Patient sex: F
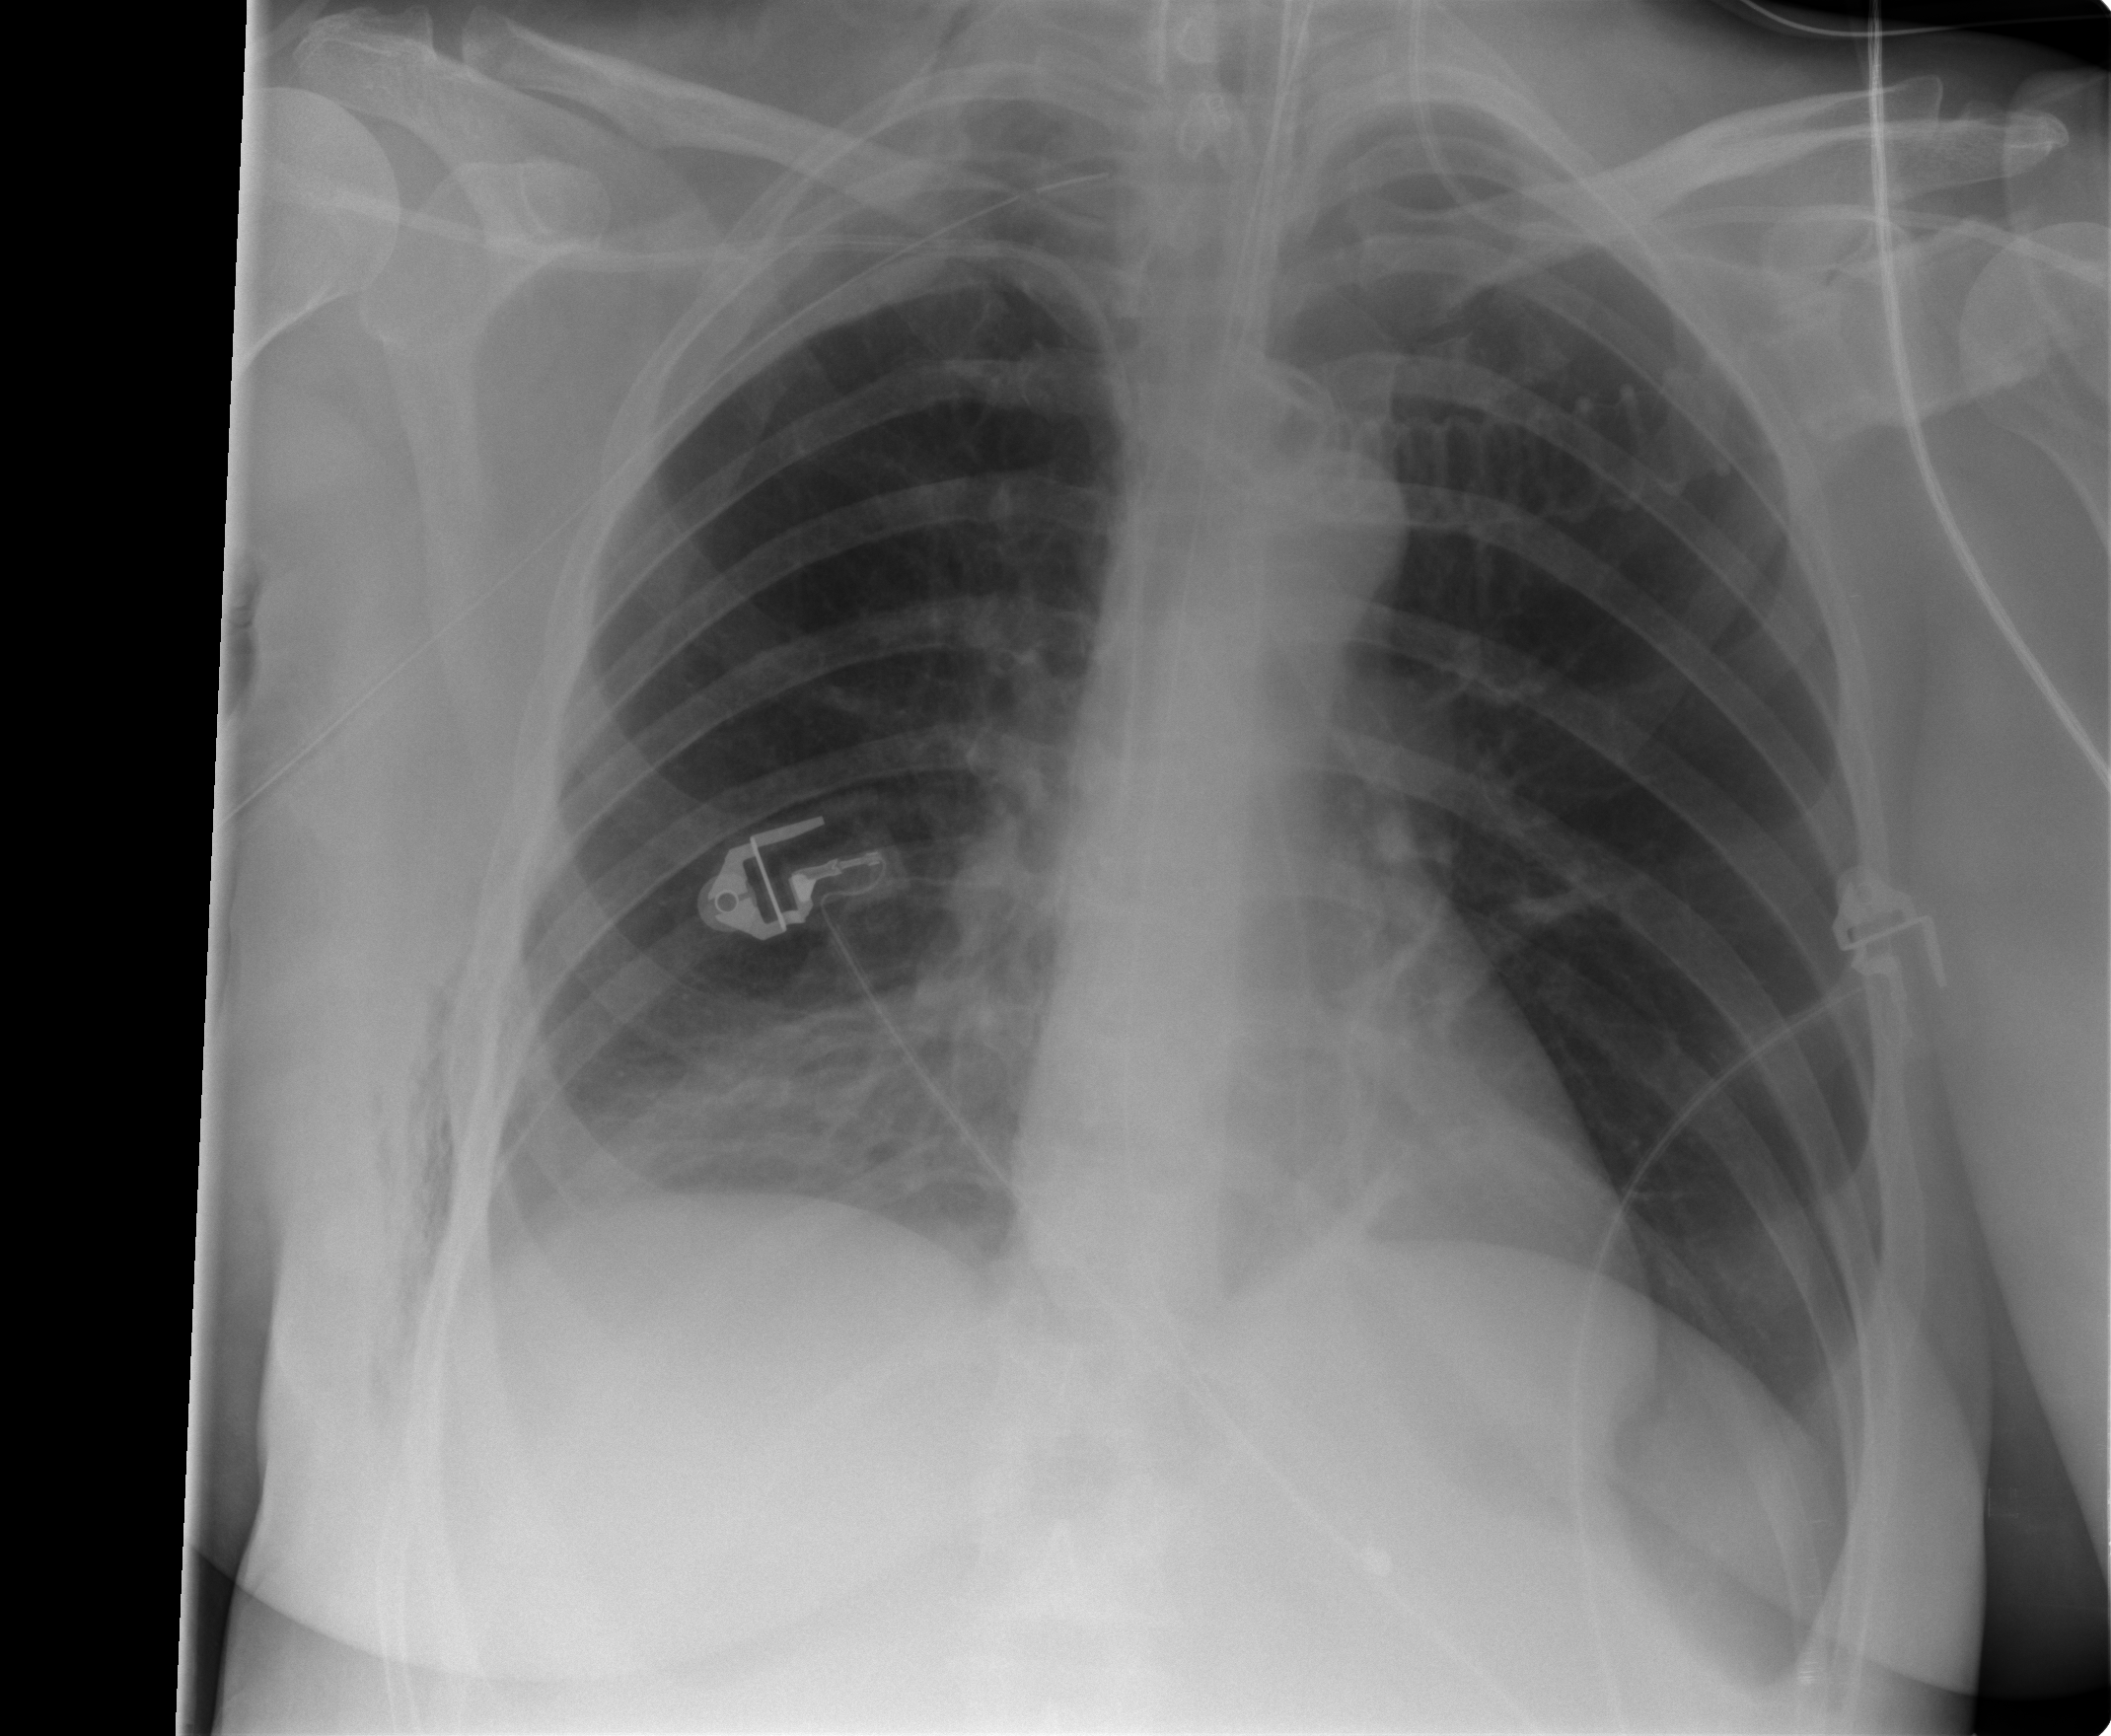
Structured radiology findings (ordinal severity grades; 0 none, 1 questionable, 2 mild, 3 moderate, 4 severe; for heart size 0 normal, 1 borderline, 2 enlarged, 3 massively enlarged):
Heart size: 0
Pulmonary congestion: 0
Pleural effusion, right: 0
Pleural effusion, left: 0
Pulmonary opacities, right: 2
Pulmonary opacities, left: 0
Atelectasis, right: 2
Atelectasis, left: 2